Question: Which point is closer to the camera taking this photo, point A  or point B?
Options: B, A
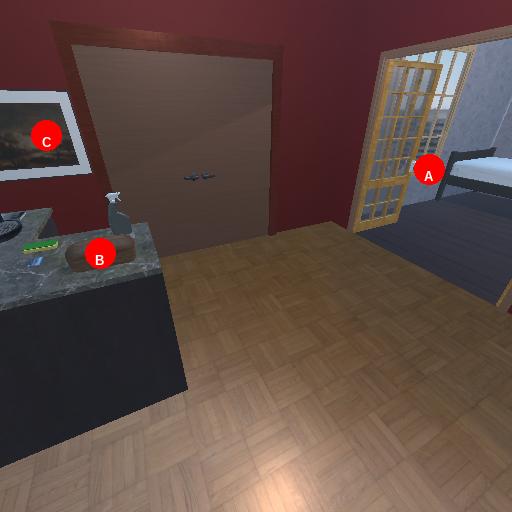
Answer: B